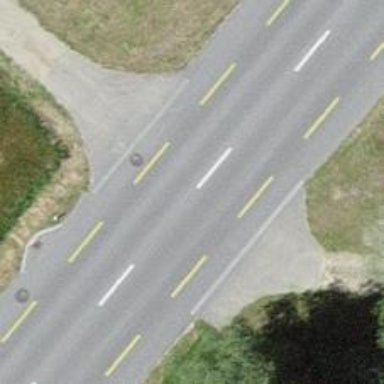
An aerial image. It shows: Primary highway with asphalt surface and designated lane for cyclists.